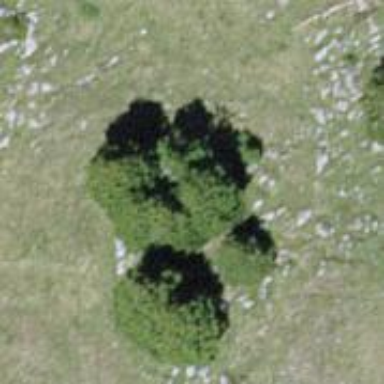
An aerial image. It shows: Needle-leaved tree in nature.